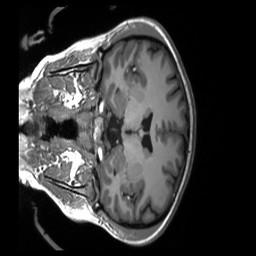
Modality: T1w
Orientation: coronal
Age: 30
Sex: female
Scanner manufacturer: siemens
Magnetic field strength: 3 T
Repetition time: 2.53 s
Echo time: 0.00219 s